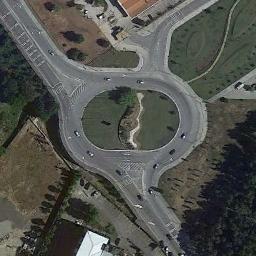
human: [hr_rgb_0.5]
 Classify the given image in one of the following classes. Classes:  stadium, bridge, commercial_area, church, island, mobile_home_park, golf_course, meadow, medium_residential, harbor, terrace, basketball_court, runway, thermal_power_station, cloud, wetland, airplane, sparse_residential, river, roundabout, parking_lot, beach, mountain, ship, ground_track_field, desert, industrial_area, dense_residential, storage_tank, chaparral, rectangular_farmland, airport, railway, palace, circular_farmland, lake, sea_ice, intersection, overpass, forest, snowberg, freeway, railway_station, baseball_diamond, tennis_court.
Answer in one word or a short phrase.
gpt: roundabout